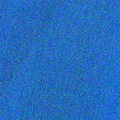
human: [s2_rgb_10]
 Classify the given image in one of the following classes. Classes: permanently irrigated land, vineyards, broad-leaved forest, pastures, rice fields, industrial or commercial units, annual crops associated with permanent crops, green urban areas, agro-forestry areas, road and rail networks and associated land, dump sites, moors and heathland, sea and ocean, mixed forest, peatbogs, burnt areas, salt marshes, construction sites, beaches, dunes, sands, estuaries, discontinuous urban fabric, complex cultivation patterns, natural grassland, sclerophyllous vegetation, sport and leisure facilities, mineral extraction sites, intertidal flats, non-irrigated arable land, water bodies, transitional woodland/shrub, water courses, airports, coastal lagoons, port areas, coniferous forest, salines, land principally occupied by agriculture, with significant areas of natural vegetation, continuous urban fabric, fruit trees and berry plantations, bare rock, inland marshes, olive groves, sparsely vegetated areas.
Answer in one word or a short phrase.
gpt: sea and ocean